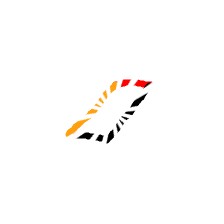
Shape: parallelogram